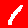
Digit: 1